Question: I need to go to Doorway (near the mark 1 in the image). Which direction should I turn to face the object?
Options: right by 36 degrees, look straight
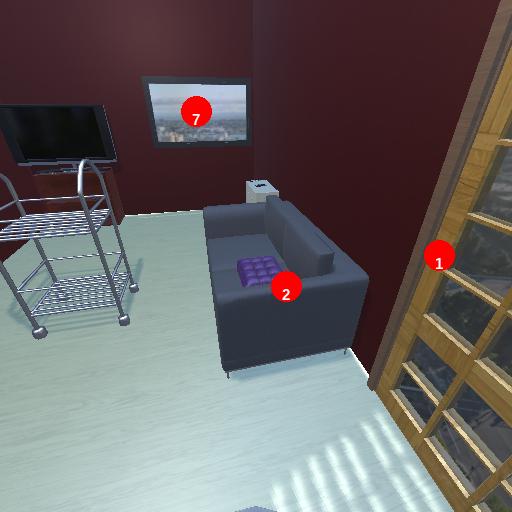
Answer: right by 36 degrees